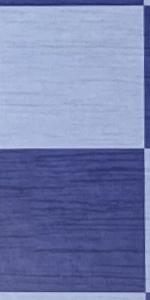
Label: Empty